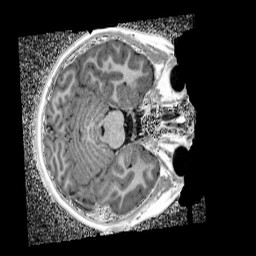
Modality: UNIT1_denoised
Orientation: axial
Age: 10
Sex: male
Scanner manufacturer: siemens
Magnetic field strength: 3 T
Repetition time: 4 s
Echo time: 0.00299 s